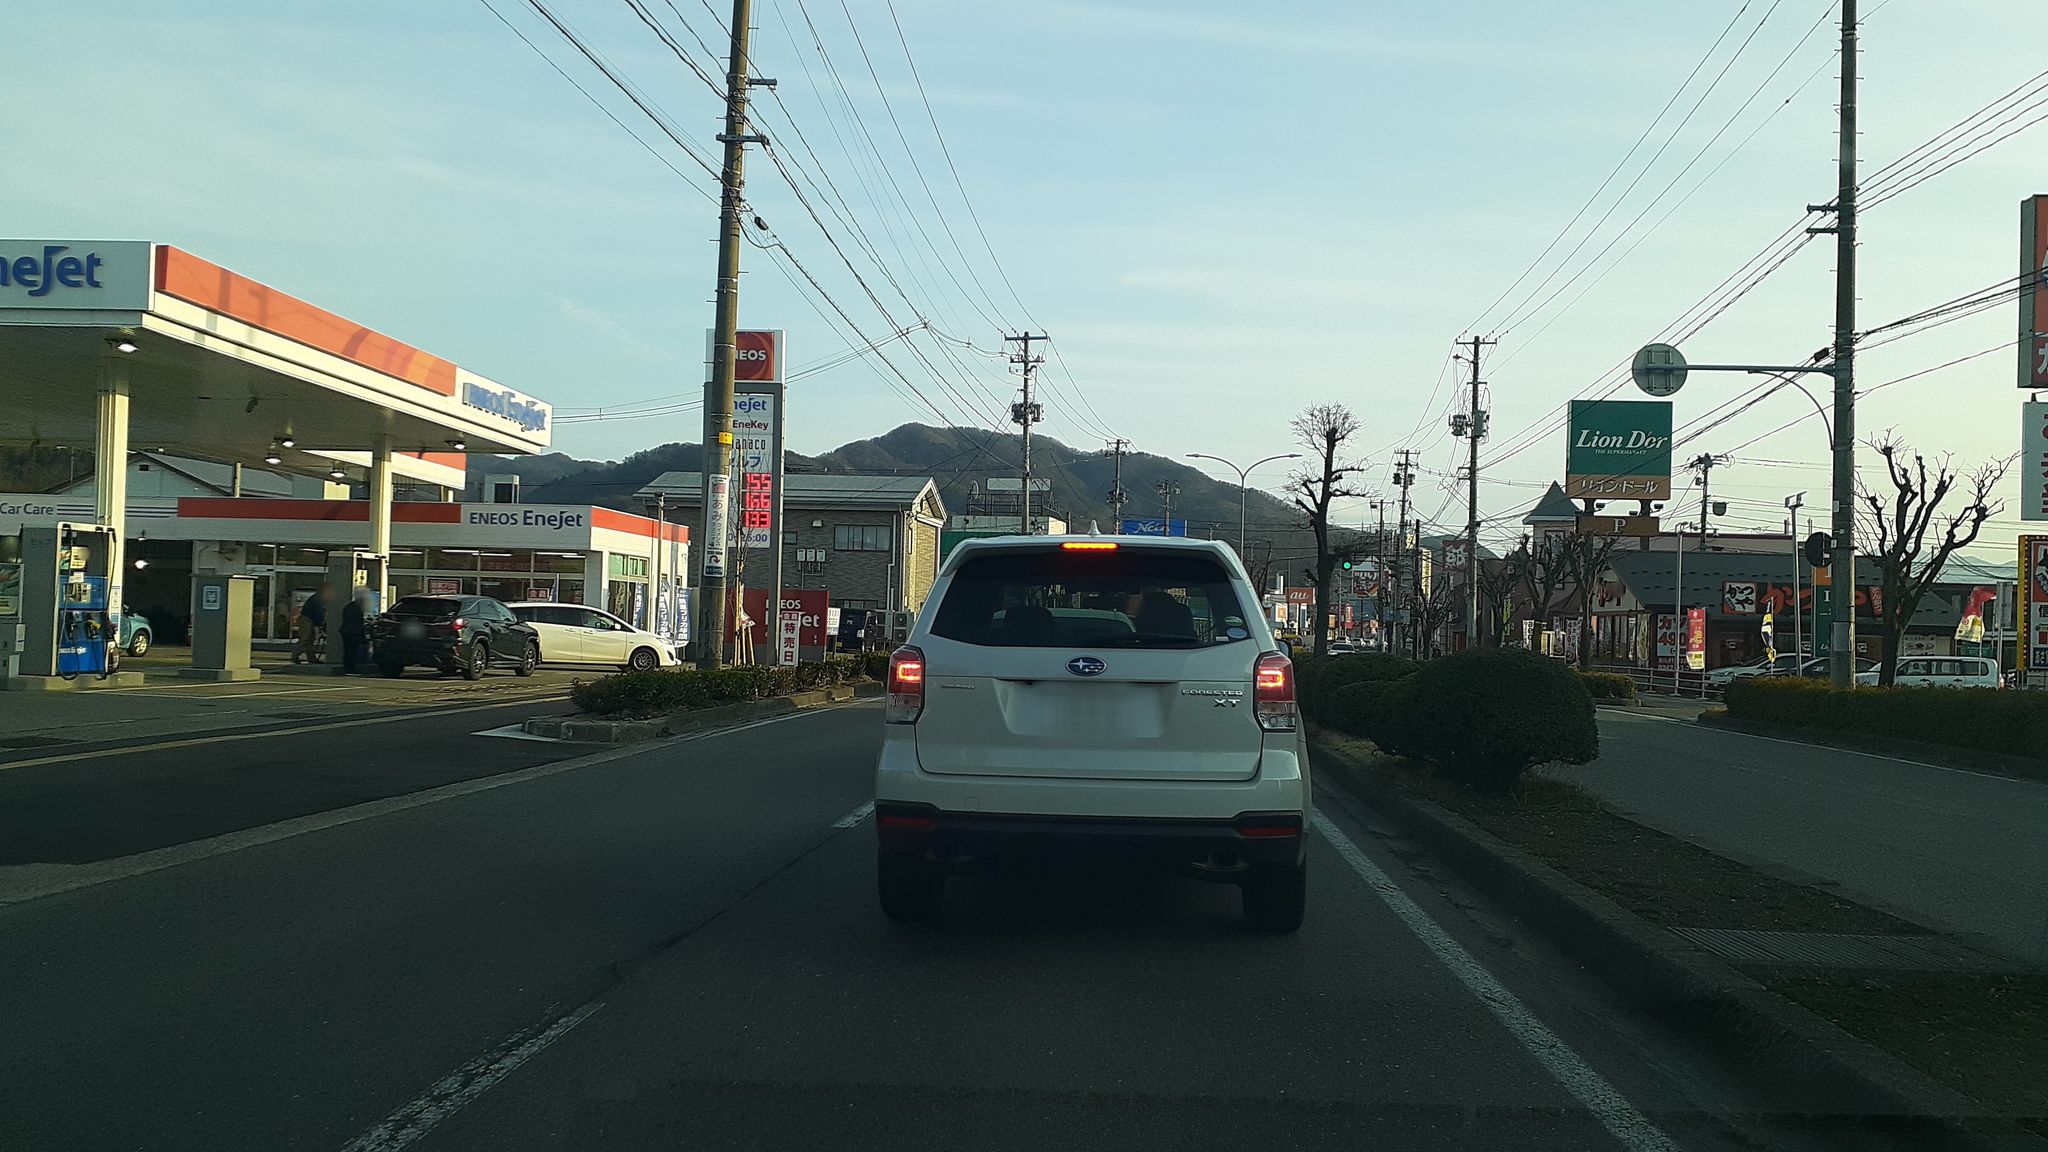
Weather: clear
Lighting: day
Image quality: good
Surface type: driving surface
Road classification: primary
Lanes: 2.0
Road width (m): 3.3
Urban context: urban centre
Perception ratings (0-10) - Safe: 0.56, Lively: 5.01, Beautiful: 1.67, Boring: 4.72, Depressing: 5.17, Wealthy: 1.26